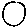
Label: circle